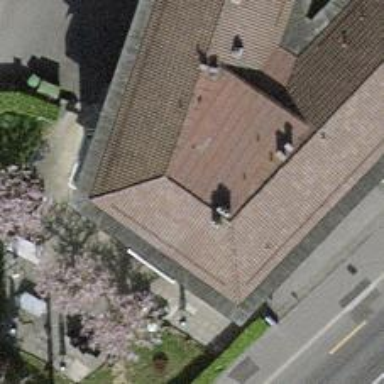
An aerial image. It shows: Restaurant.